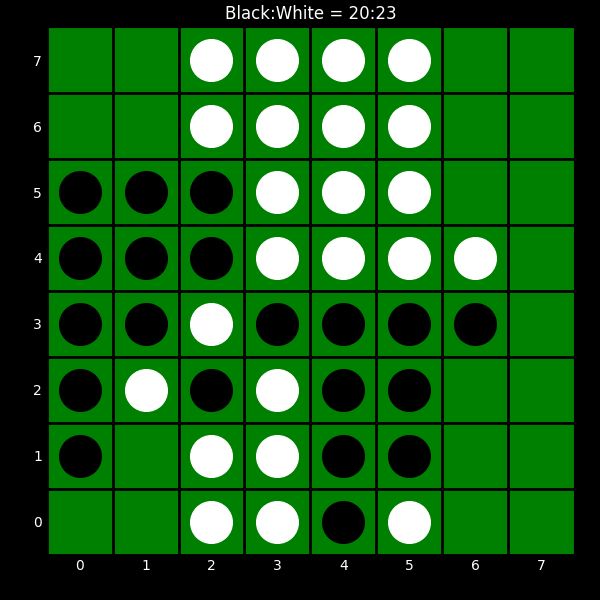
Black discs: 20
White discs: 23